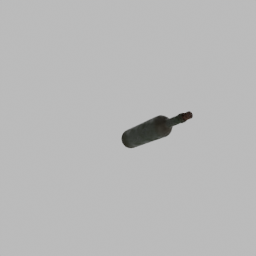
Label: tools